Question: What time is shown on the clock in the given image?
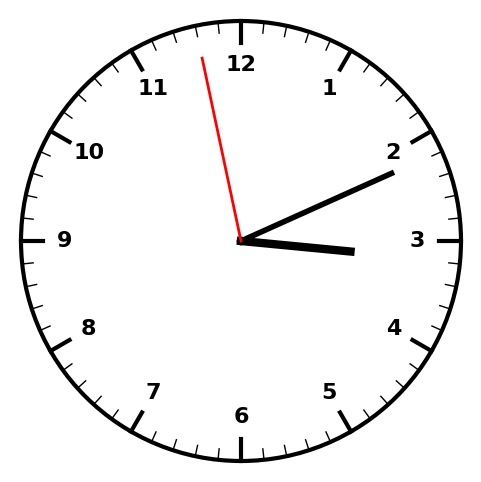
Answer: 03:10:58